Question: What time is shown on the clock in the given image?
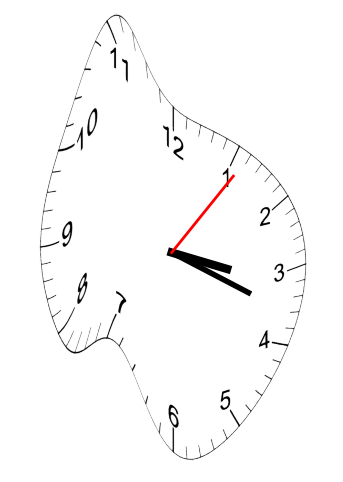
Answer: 03:18:06